Interaction volume radius: 5 \u00c5
Interaction volume height: 20 \u00c5
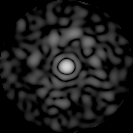
Disorder parameter: 0.8306